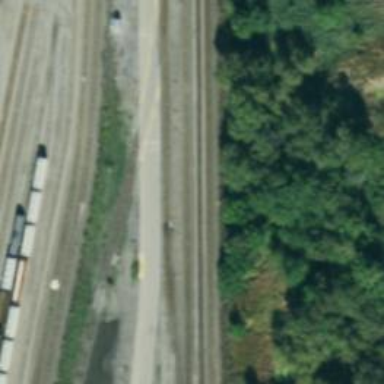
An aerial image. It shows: Railway siding for service.